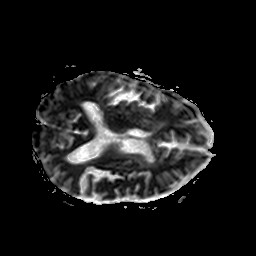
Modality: ADC
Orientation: axial
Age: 72
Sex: male
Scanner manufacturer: philips
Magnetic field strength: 1.5 T
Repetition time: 4.802 s
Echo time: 0.07764 s